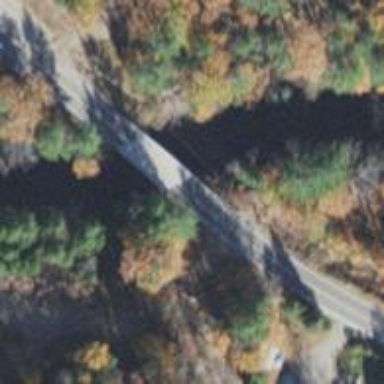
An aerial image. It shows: Primary highway bridge with asphalt surface.